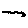
Label: zigzag